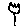
Label: flower